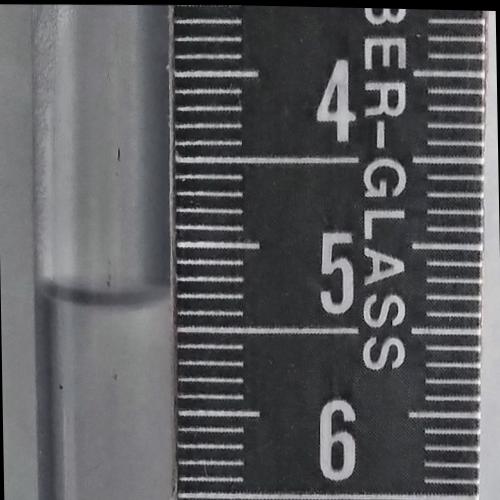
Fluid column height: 5.3 cm